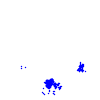
Particle: electron